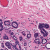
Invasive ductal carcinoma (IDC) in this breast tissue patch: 0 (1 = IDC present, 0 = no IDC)